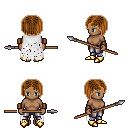
a pixel art fantasy rpg character, female body template, human, dark skin, white tattered cape, metal pants, brown pageboy hairstyle, leather bracers, gold boots, spear, four views (front, back, left, right), 2x2 character sprite sheet, small pixel art, hard edges, no anti-aliasing